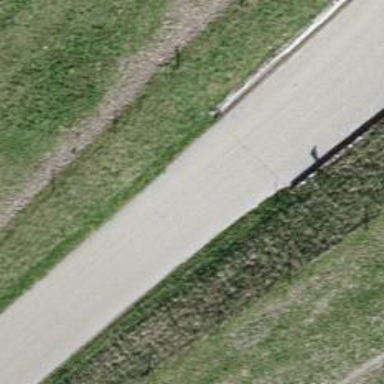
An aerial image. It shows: Service road with grade 1 tracktype.